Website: home-depot
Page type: payment
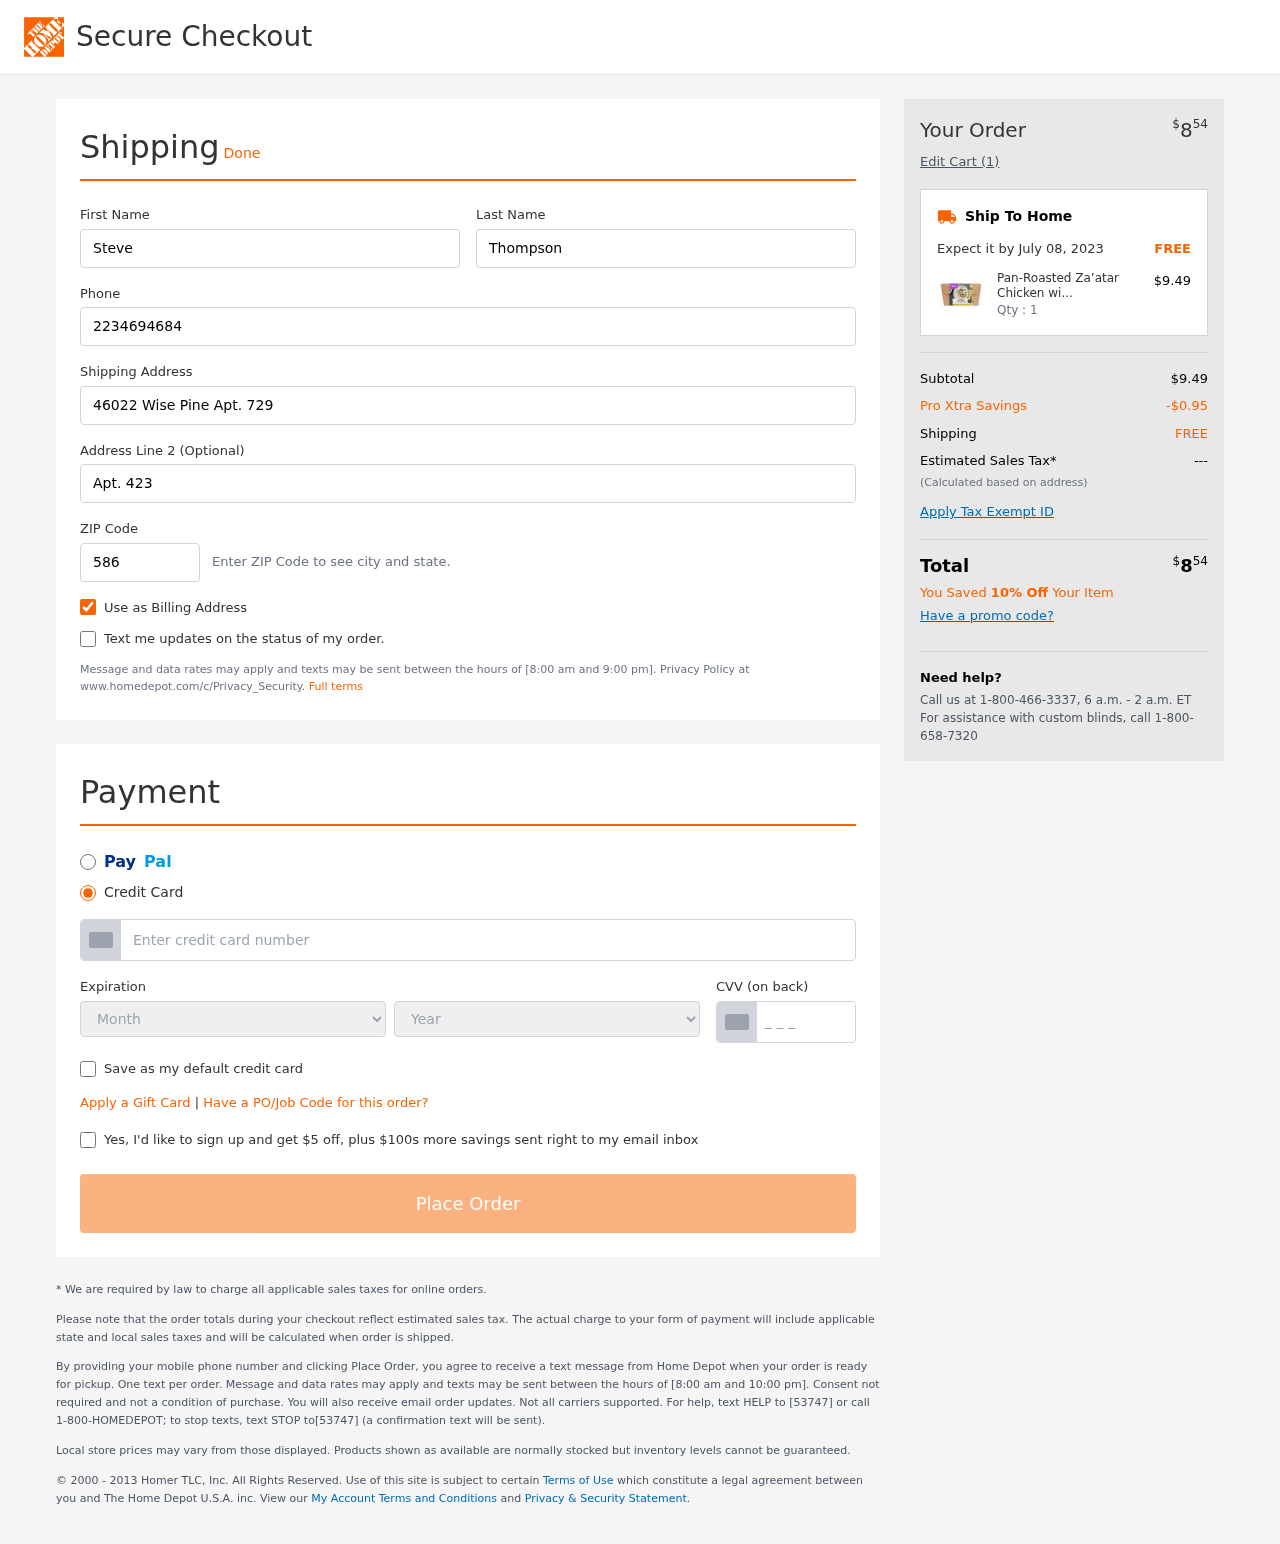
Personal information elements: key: PII_CARD_CVV
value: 0578
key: PII_CARD_EXPIRY_MONTH
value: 08
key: PII_CARD_EXPIRY_YEAR
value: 28
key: PII_CARD_NUMBER
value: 3420 9332 5365 726
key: PII_FIRSTNAME
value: Steve
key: PII_LASTNAME
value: Thompson
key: PII_PHONE
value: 2234694684
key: PII_POSTCODE
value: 58664
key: PII_STREET
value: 46022 Wise Pine Apt. 729
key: PII_STREET2
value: Apt. 423
Product elements: key: PRODUCT1_NAME
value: Pan-Roasted Za’atar Chicken with Corn, Zucchini & Couscous
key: PRODUCT1_PRICE
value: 9.49
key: PRODUCT1_QUANTITY
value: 1
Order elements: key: ORDER_TOTAL
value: $854
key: ORDER_NUM_ITEMS
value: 1
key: ORDER_DELIVERY_DATE
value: July 08, 2023
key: ORDER_SUBTOTAL
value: $9.49
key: ORDER_DISCOUNT
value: -$0.95
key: ORDER_SHIPPING_COST
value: FREE